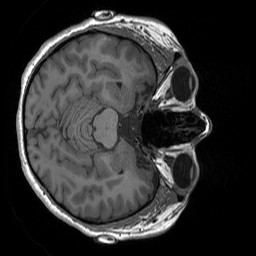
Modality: T1w
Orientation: axial
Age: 24
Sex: female
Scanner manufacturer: siemens
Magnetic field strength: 3 T
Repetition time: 1.9 s
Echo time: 0.00252 s